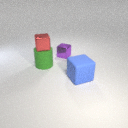
large green rubber cylinder to the left of small purple metal cube